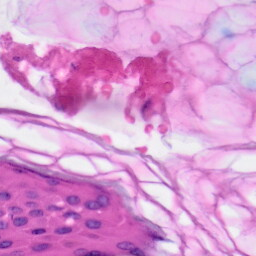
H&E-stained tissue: Skin